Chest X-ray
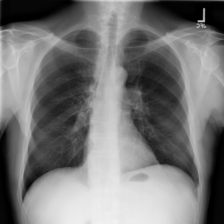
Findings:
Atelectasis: negative
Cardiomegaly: negative
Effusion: negative
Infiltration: negative
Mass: negative
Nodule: negative
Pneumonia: negative
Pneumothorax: negative
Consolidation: negative
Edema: negative
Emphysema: negative
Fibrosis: negative
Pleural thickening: negative
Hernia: negative